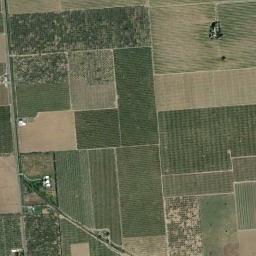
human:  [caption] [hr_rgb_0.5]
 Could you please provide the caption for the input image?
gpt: Some rectangular farmlands of different colors and sizes are neatly arranged on the ground and some paths go through the farmlands .

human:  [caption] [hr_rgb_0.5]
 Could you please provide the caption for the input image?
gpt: There are many different crops in rectangular farmlands .

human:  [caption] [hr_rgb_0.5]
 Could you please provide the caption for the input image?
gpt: Many neatly arranged green and tan mixed rectangular farmlands of different sizes .

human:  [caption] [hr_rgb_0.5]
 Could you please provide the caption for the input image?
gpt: There are some light green and bare rectangular farmland .

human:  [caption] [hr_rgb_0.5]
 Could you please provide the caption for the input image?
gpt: There are some green rectangular farmlands and yellow ones .